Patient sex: M
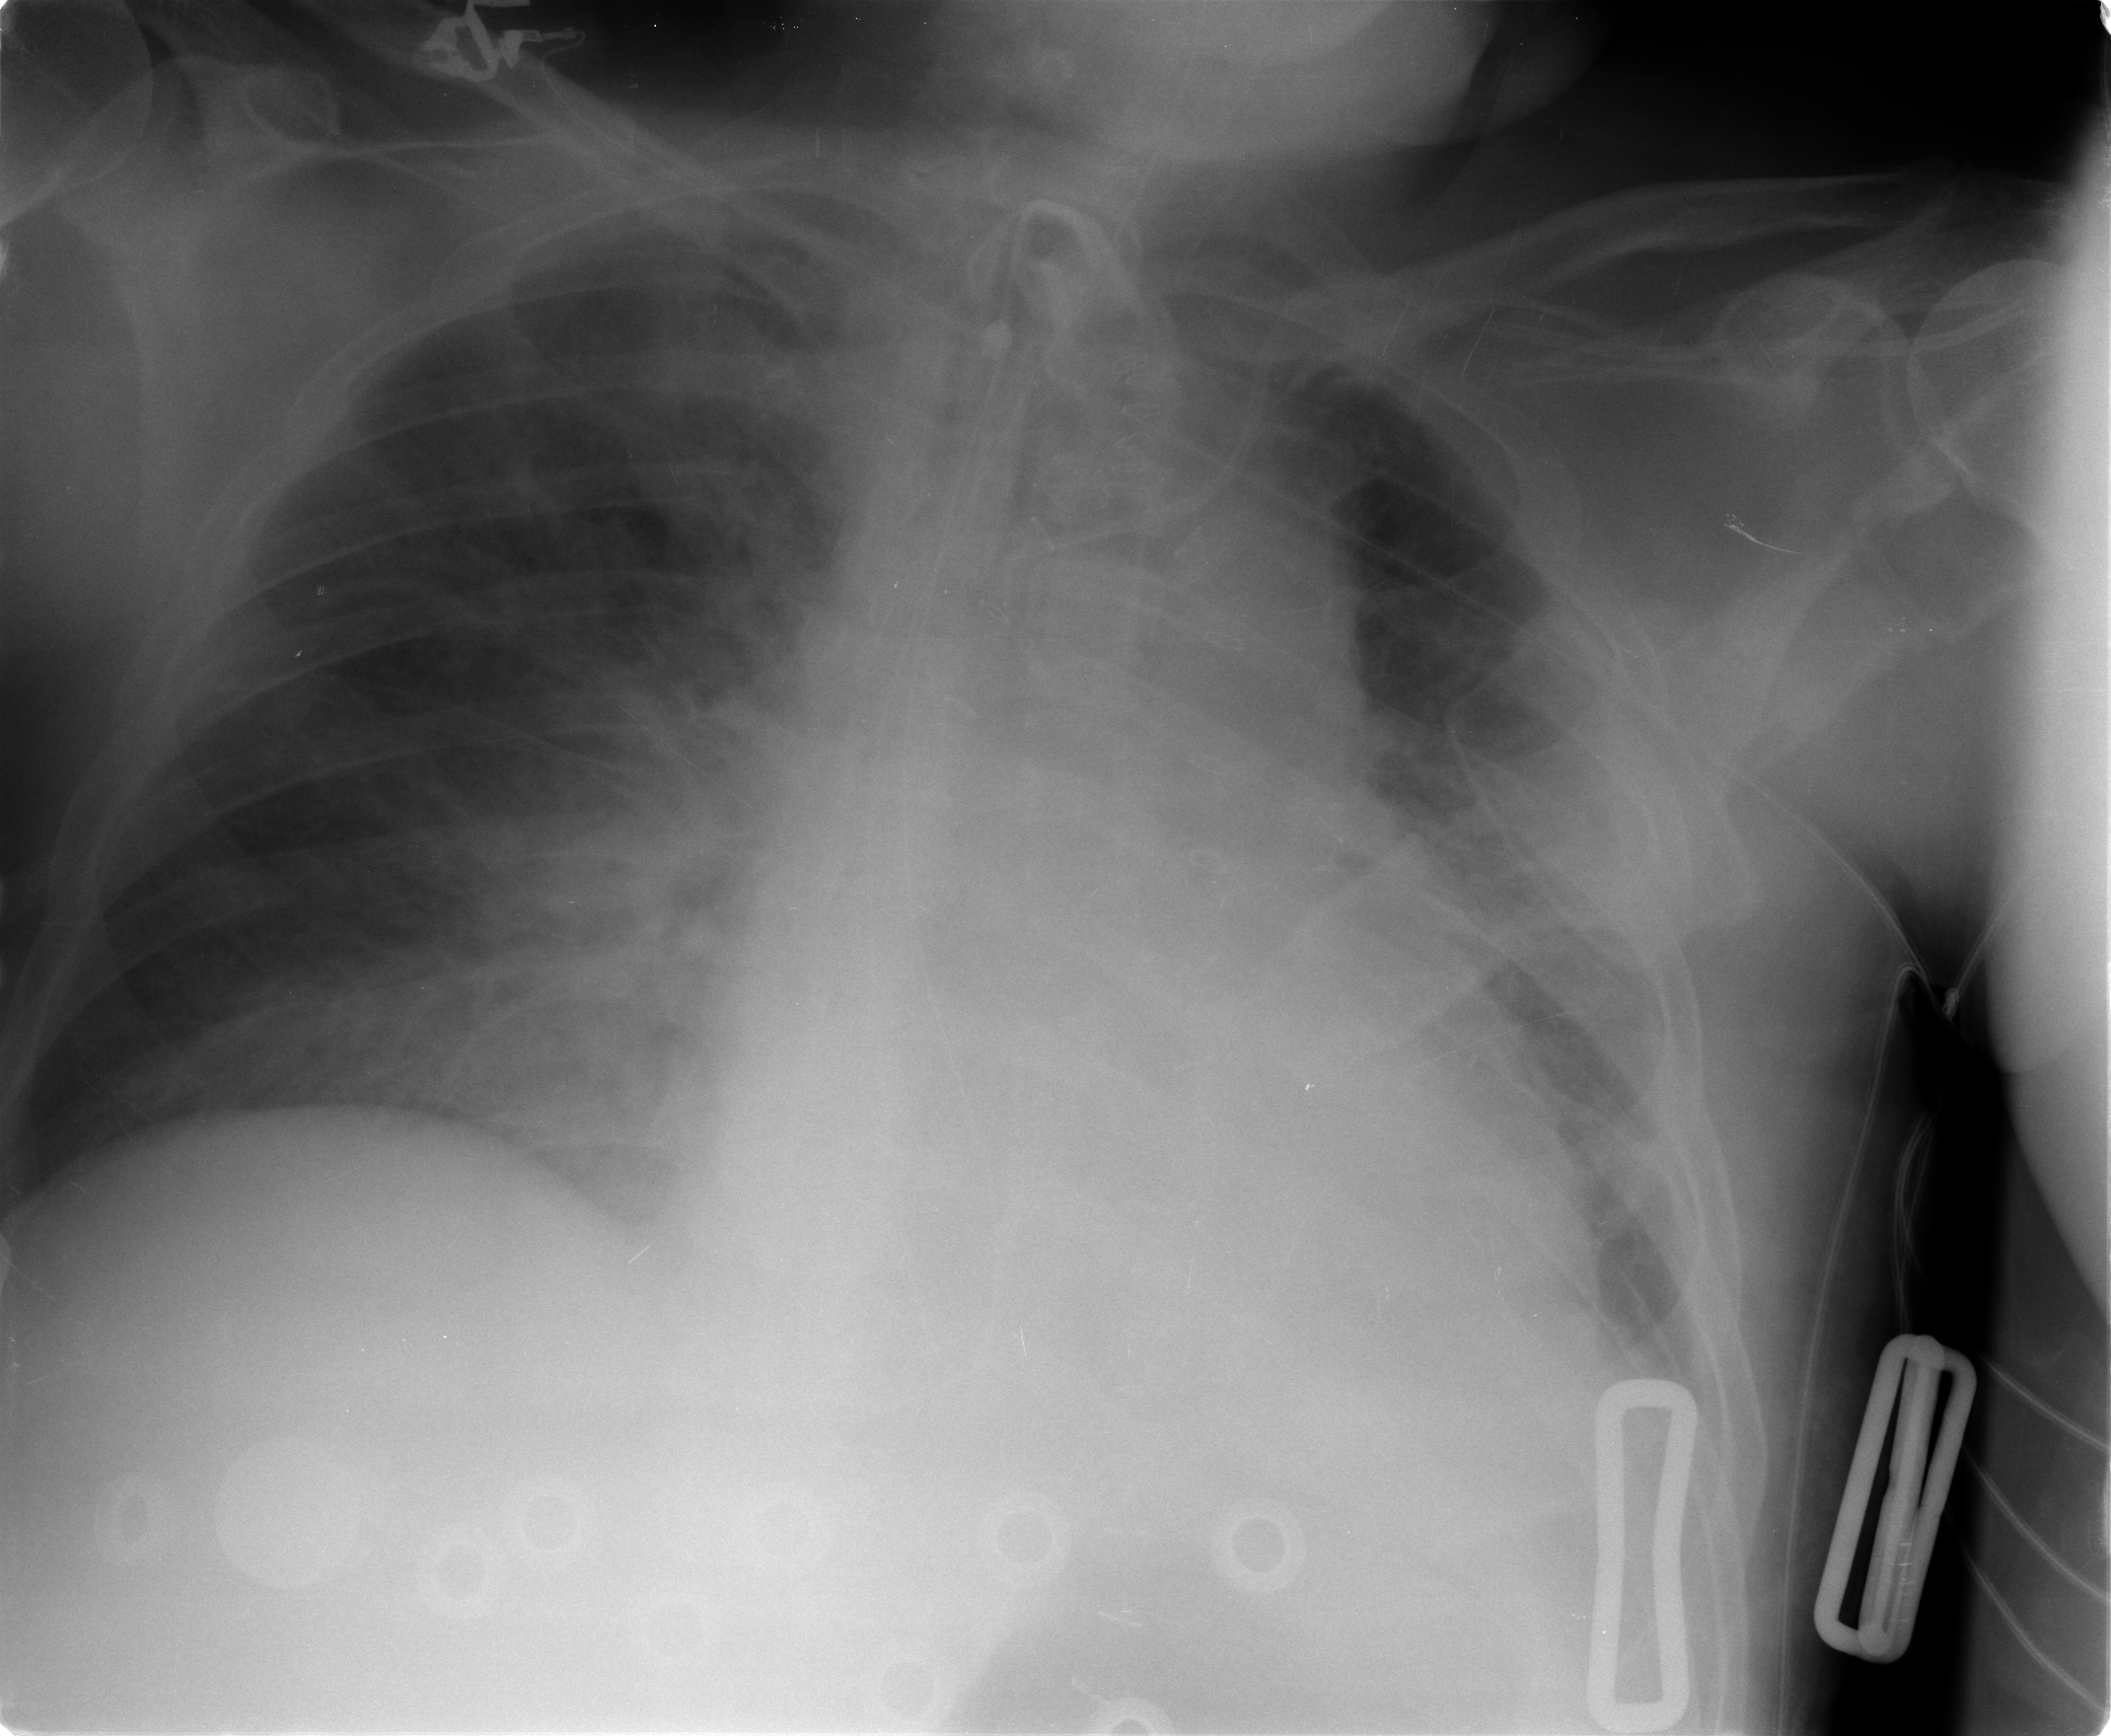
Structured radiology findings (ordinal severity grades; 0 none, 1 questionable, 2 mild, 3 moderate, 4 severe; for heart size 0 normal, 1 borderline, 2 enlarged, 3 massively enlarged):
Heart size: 2
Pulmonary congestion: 2
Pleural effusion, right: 2
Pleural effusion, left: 2
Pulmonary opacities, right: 0
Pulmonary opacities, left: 0
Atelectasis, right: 2
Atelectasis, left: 2